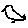
Label: bird